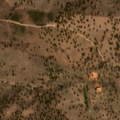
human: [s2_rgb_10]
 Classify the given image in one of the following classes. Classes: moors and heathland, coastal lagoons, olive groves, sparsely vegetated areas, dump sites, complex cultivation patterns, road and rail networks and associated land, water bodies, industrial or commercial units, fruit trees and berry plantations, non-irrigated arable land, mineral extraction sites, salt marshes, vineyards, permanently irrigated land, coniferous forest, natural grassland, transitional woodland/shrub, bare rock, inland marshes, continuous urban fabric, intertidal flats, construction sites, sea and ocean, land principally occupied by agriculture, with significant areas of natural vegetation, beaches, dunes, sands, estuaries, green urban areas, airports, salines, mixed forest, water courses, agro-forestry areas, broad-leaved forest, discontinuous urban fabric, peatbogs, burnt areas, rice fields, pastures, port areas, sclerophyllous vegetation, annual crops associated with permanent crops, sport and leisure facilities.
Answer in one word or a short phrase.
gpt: non-irrigated arable land, pastures, annual crops associated with permanent crops, agro-forestry areas